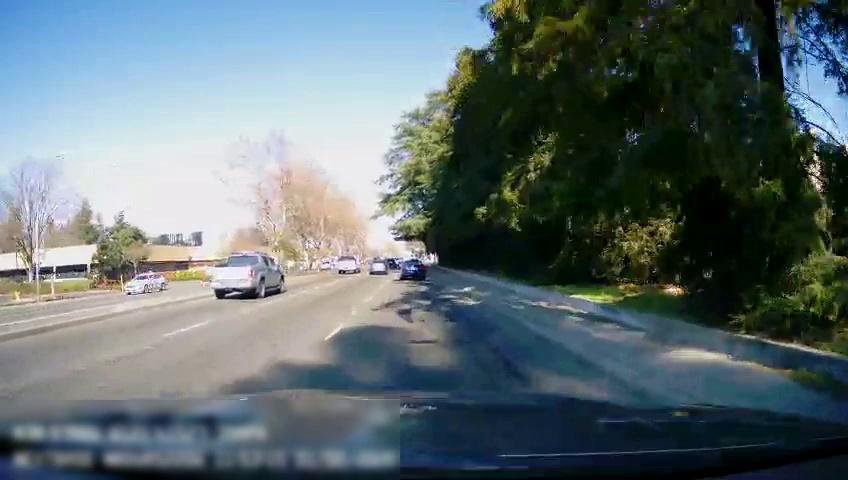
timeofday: Day
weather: Sunny
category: Drivable Space
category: Drivable Space
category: Vehicles | Truck
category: Vehicles | Car
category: Vehicles | Car
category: Vehicles | Truck
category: Vehicles | Car
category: Vehicles | Car
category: Lanes | Alternate Lane
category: Lanes | Current Lane